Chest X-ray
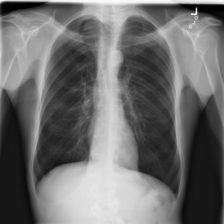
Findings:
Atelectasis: negative
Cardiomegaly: negative
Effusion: negative
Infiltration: negative
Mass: negative
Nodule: negative
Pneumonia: negative
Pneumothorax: negative
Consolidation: negative
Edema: negative
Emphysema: negative
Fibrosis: negative
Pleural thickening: negative
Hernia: negative